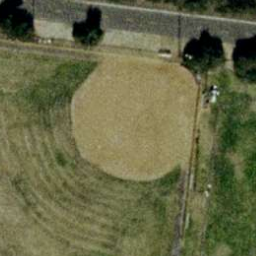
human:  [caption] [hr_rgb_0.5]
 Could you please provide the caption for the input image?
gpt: This is an old baseball diamond .

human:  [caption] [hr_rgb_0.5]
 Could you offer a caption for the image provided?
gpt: It is a very old baseball diamond compose of sand and weeds .

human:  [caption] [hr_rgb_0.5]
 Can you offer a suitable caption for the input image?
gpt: It is a very old baseball diamond with sand and weeds .

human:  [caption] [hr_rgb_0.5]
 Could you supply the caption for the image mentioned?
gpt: A baseball diamond composed of sand and weeds .

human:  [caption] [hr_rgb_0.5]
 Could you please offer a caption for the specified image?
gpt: It is a very old baseball diamond compose of sand and weeds .